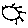
Label: sun